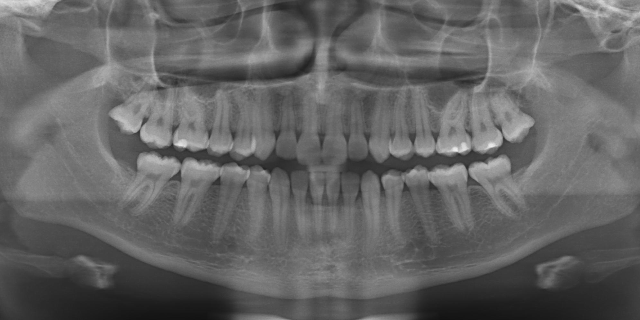
adult